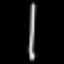
Label: line